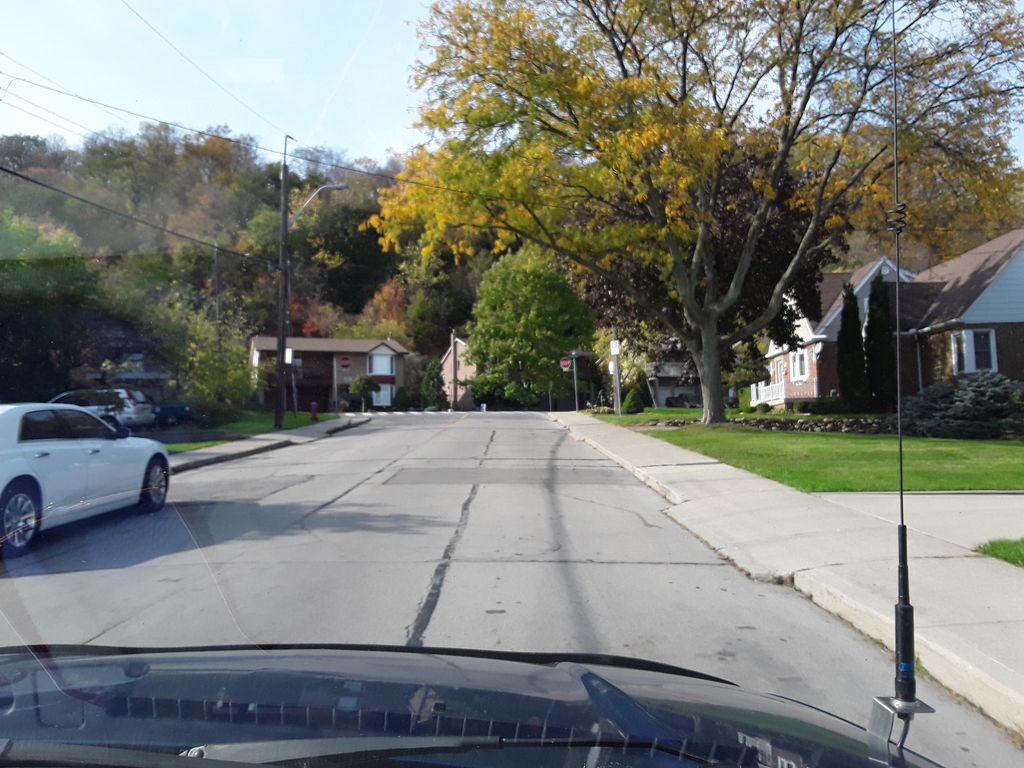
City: hamilton